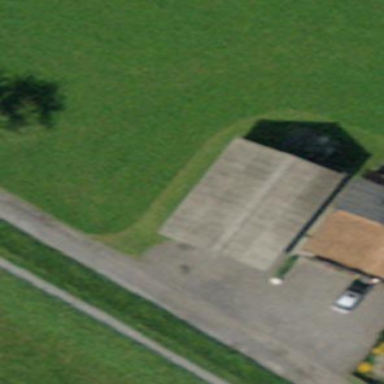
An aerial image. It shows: Rural barn.